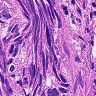
Metastatic tissue present: no